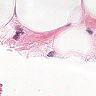
Metastatic tissue present: no